Aerial crown-view tile of a tropical tree (Barro Colorado Island, Panama), acquired 20240813:
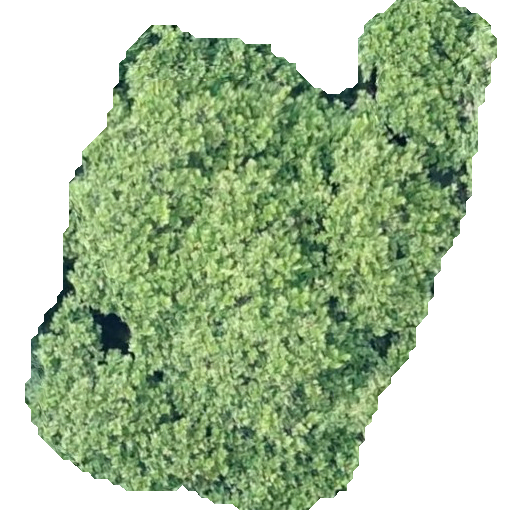
Species: Anacardium excelsum
GBIF accepted scientific name: Anacardium excelsum
Crown area: 250.234 m²